Question: I want to get all date values from dateRange where each datetime is the 'DayOfWeek.Friday',..'Monday',..'Sunday'.
The Intersect did not work because I guess those 2 lists are not real intersections... and they have a different type: DateTime vs. Enum.DayOfWeek
This gives me only all fridays but I also want the Mondays,Sundays... without using the OR operator.
'''
var dateRange = _dateService.GetDateRange(startDate, endDate).Where(d => visibleWeekDays.Any(v => d.DayOfWeek == v)).ToList();
'''
These are both lists I have to compare somehow:
'''
IEnumerable<DateTime> dateRange = _dateService.GetDateRange(startDate, endDate);
IEnumerable<DayOfWeek> visibleWeekDays = new List<DayOfWeek>
{
DayOfWeek.Friday,
DayOfWeek.Monday,
DayOfWeek.Sunday,
};
'''
Please DO not write the full ling query as solution.
Just write the linq extension methods in random order I have to use to solve the riddle.
Just for the funs and learning sake :)
See my input datetime values and the output I want:

BUT be aware, the visibleWeekDays list is not static. There can be a dynamic number of values in this collection. Therefore I can and do not want to use the && or || operator.
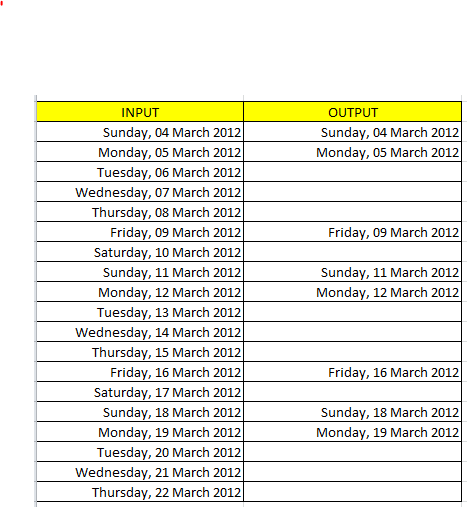
Answer: When you find yourself in a position of wanting an intersection, but where the types of the two collections aren't the same, it usually means you want a 'Join'. An intersection, by definition, is a join in which the two collections are of the same type, where the key selector is "itself", and where the result selector just picks one of the items at random (since they must be equal, by the definition of intersection). Since not all of these restrictions apply to you all you need to do is step out to the more general 'Join'.
Just as a demonstration of this, here is an implementation of 'Intersect' using just 'Join':
'''
public static IEnumerable<T> Intersect<T>(this IEnumerable<T> first
, IEnumerable<T> second, IEqualityComparer<T> comparer)
{
return first.Join(second, x => x, x => x, (a, b) => a, comparer);
}
'''
The 'DayOfWeek' can just select itself as a key, and then you just need a method of getting a 'DayOfWeek' object out of a 'DateTime' for the key selector. For your result selector you only need to grab the 'DateTime' object; you shouldn't need the 'DayOfWeek' object anymore.
Whenever you see yourself writing a LINQ solution that has a 'Where(x => collection.Any(...' or 'Contains' or some other search operation inside of a 'Where' odds are you should be using a 'Join' instead, if applicable (you should at least ask yourself if you should be using a 'Join').
Since you don't want a full implementation I'll put it below in a spoiler tag. Don't look at it if you want to write the code yourself:
>